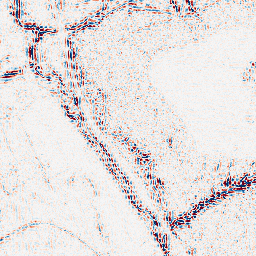
Category: wavelet
Decomposition family: wavelet_dwt
Decomposition parameters: wavelet: db4
level: 2
Upsampling method: quintic
Upsampling parameters: scale: 8
Upsampling scale: 8